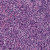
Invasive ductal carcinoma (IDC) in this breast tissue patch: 1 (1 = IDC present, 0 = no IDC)